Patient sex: M
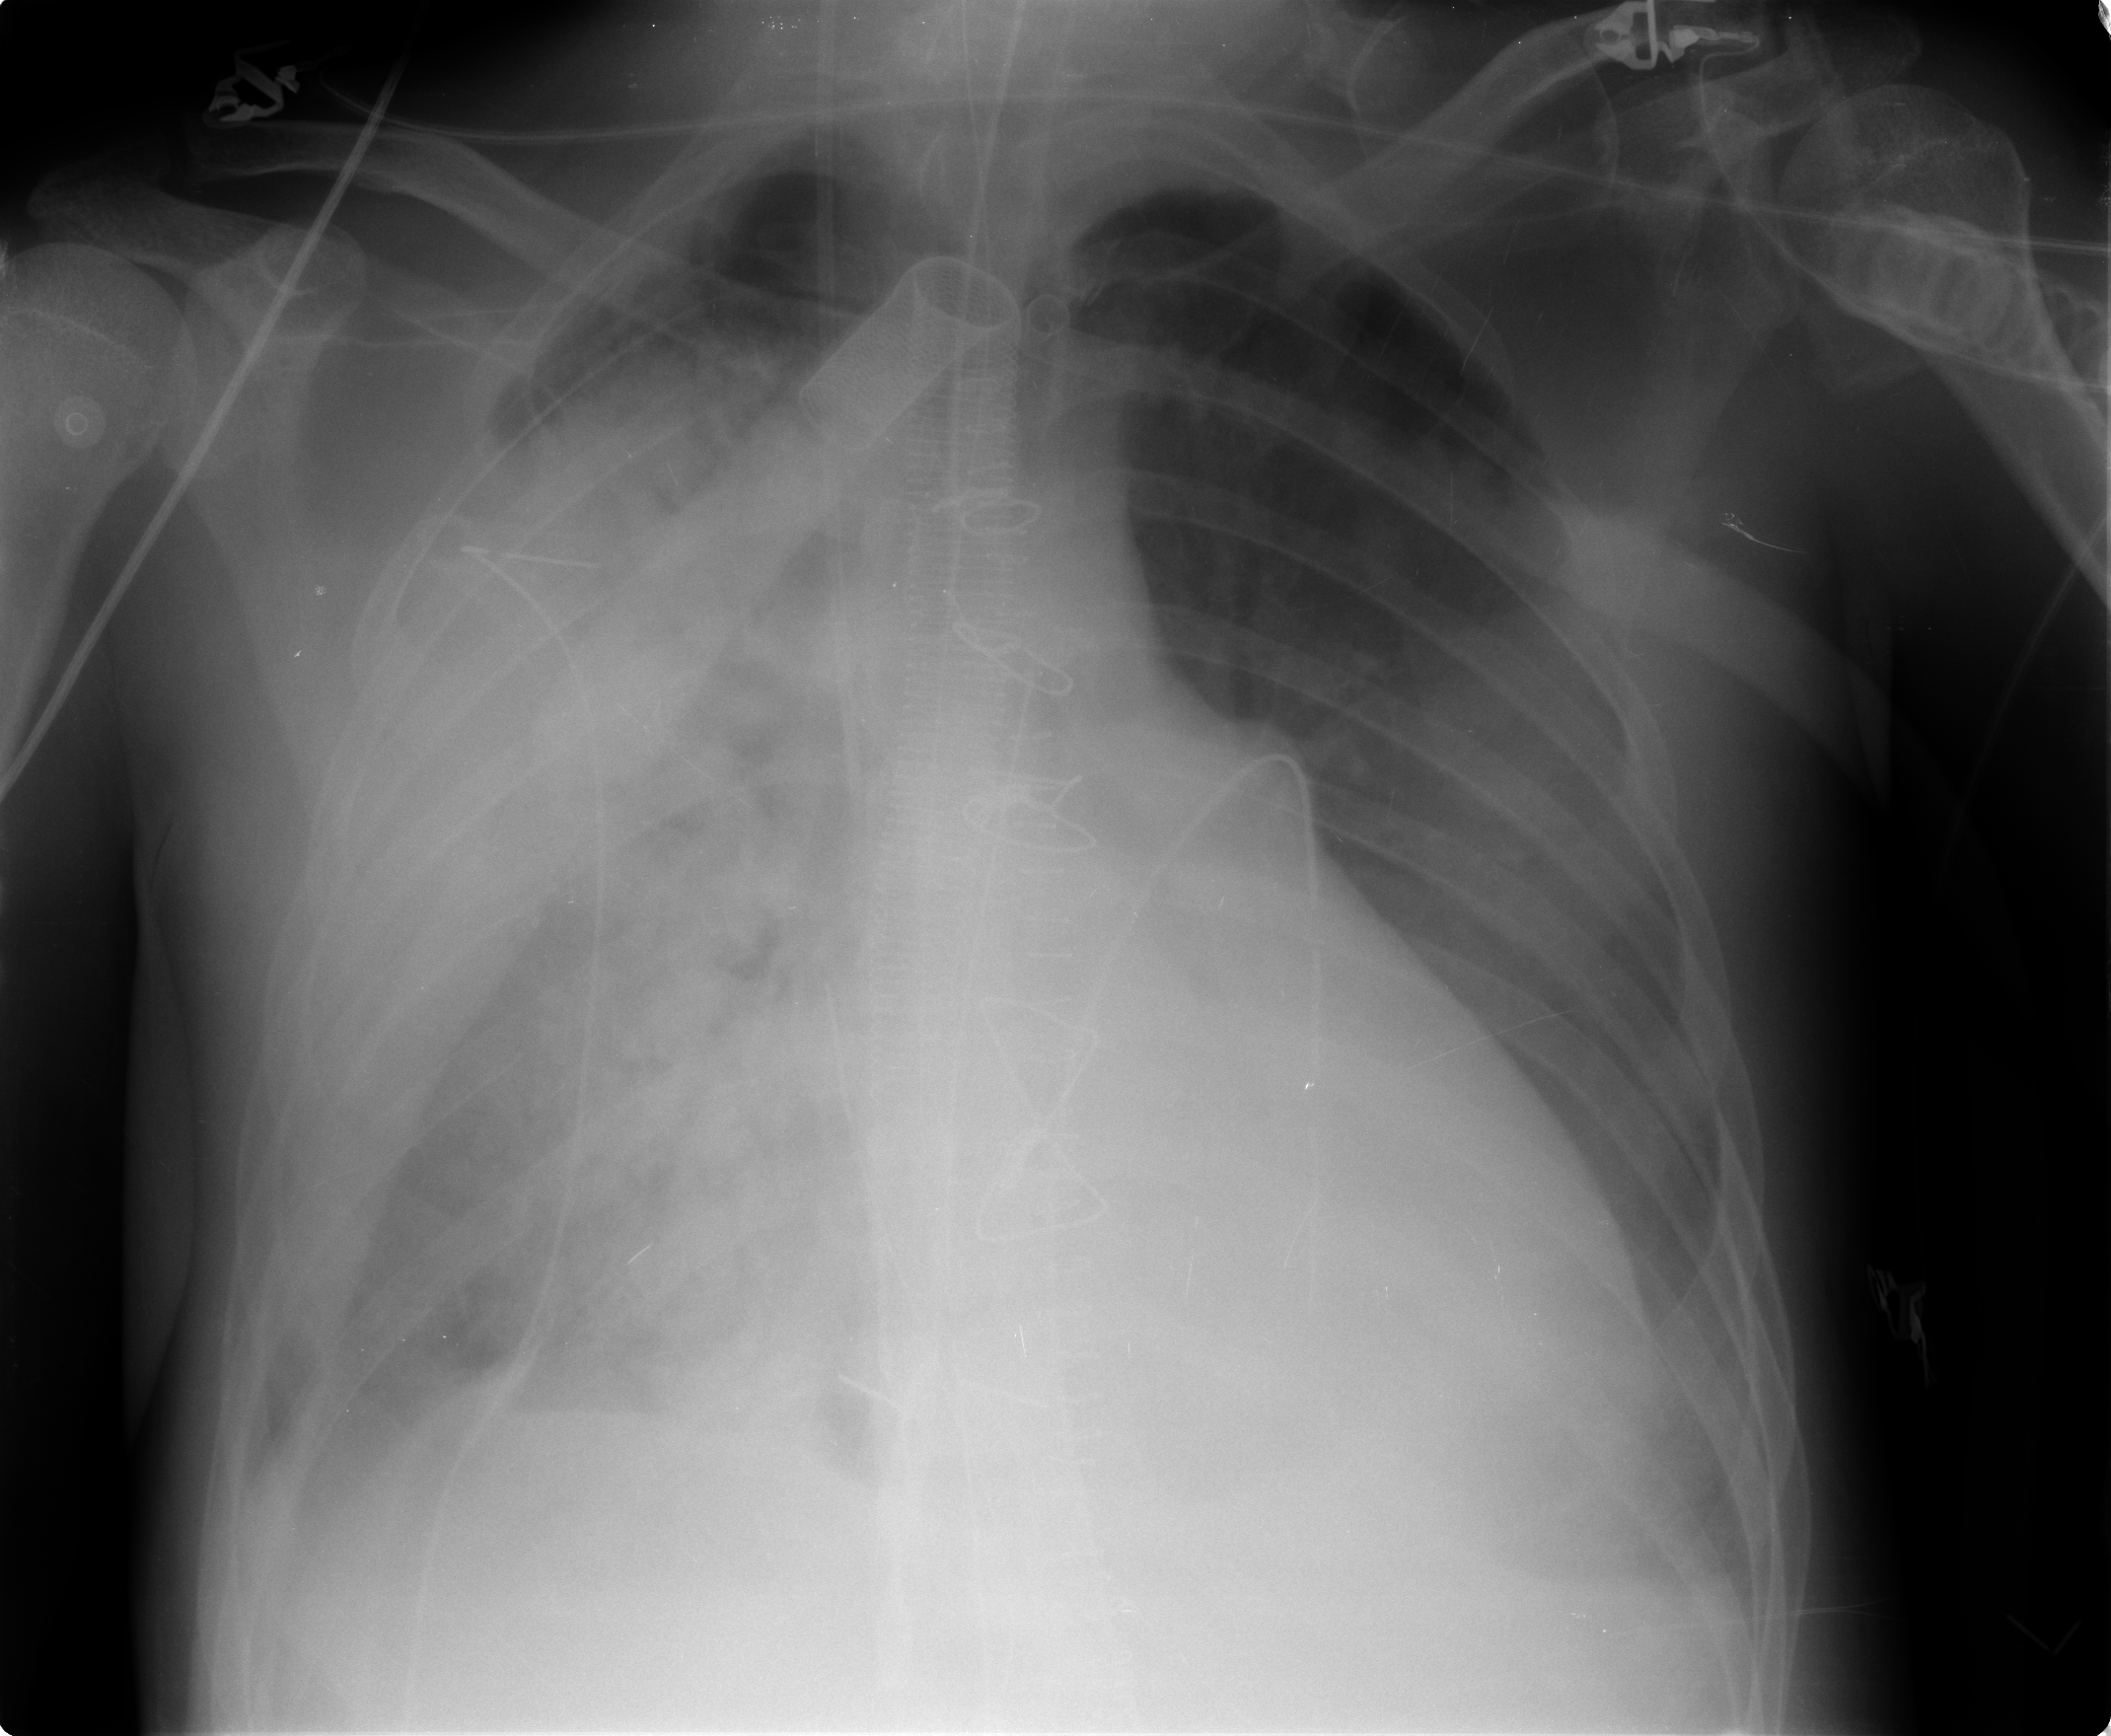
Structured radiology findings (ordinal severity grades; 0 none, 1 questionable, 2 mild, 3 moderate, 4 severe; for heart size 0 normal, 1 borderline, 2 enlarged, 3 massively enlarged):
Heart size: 1
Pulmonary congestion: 0
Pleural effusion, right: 2
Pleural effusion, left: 2
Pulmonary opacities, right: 3
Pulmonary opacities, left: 2
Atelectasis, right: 4
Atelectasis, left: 2